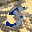
Label: 5